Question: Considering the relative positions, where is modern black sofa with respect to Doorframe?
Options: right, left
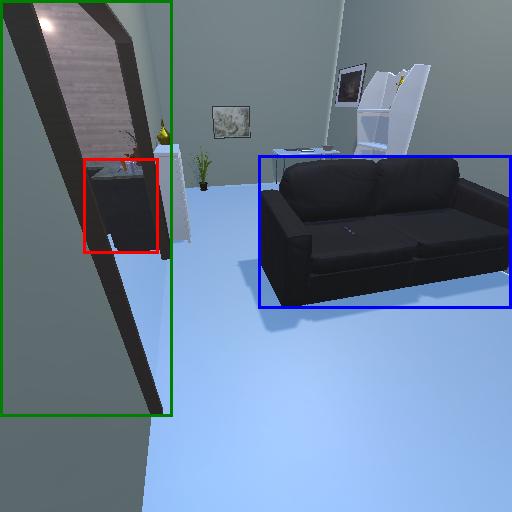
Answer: right